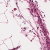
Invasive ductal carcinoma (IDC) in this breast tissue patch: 0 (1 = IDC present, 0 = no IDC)